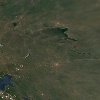
Label: land